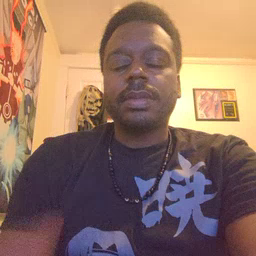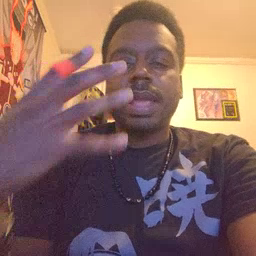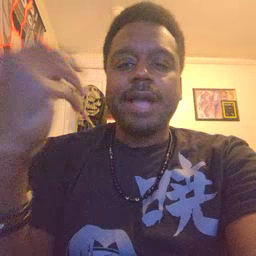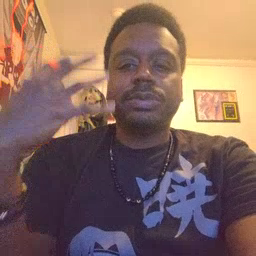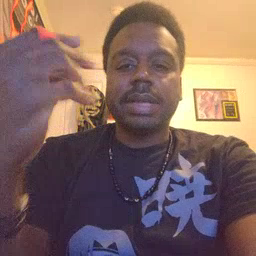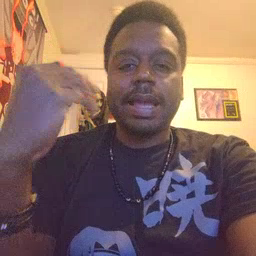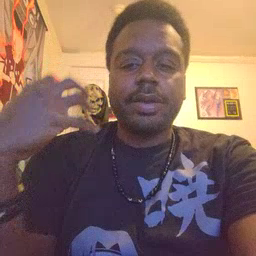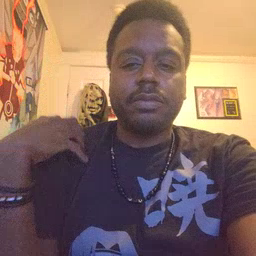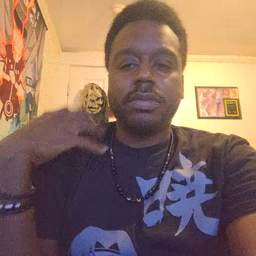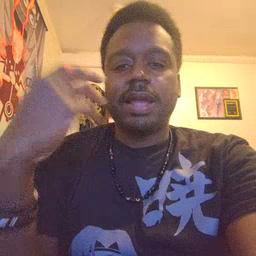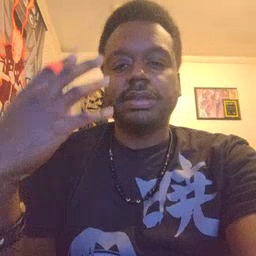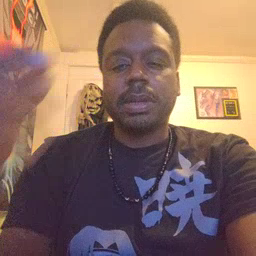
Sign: outside